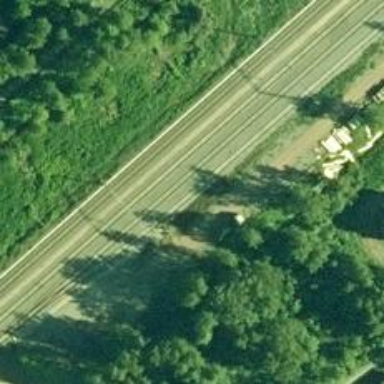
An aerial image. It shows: Railway yard in service.